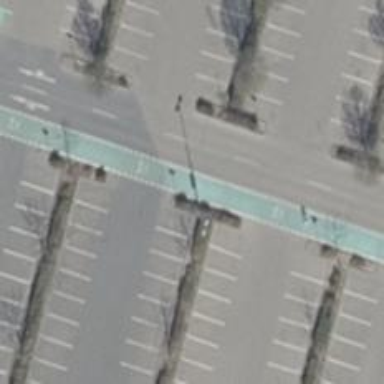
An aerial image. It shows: Asphalt parking aisle road for service vehicles.